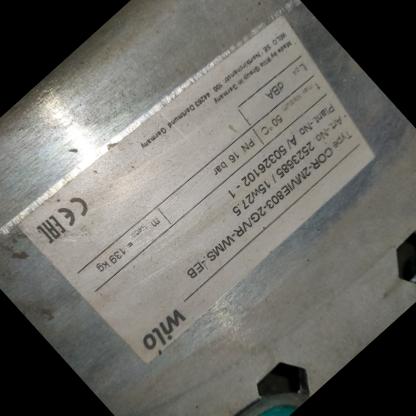
Klasa: tabliczka-znamionowa